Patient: sex F, age 60
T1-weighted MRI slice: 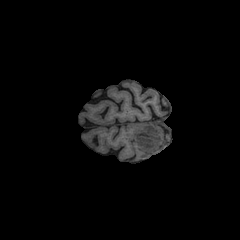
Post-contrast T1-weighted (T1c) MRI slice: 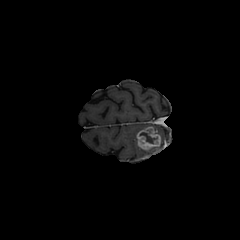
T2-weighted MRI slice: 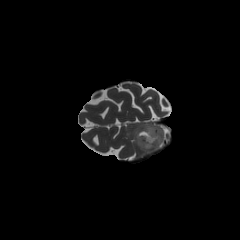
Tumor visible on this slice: yes
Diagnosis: Glioblastoma, IDH-wildtype
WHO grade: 4